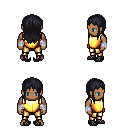
a pixel art fantasy rpg character, male body template, human, dark skin, gold chest armor, gold greaves, raven unkempt hairstyle, white cloth bandages, ghillies, four views (front, back, left, right), 2x2 character sprite sheet, small pixel art, hard edges, no anti-aliasing